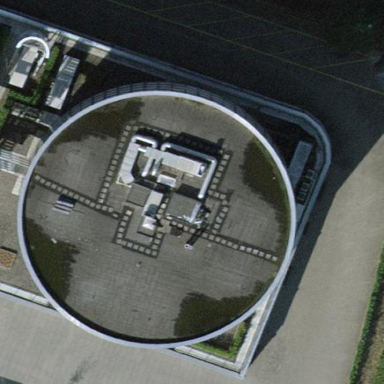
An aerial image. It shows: Office building with flat roof.